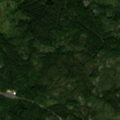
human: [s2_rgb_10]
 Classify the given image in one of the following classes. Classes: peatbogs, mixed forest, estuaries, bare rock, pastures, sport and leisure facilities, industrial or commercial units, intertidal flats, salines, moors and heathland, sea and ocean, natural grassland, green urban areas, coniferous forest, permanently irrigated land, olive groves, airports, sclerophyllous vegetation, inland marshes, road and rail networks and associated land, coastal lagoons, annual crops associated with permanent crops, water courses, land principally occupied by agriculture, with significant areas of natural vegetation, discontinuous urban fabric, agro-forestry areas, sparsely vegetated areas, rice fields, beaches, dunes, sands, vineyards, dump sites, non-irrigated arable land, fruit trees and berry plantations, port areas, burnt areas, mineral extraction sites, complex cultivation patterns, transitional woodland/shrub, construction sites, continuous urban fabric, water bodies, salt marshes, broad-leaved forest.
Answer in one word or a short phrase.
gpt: coniferous forest, mixed forest, transitional woodland/shrub